Interaction volume radius: 5 \u00c5
Interaction volume height: 15 \u00c5
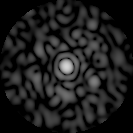
Disorder parameter: 0.8407